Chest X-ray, PA view. Patient: 38 years old, sex F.
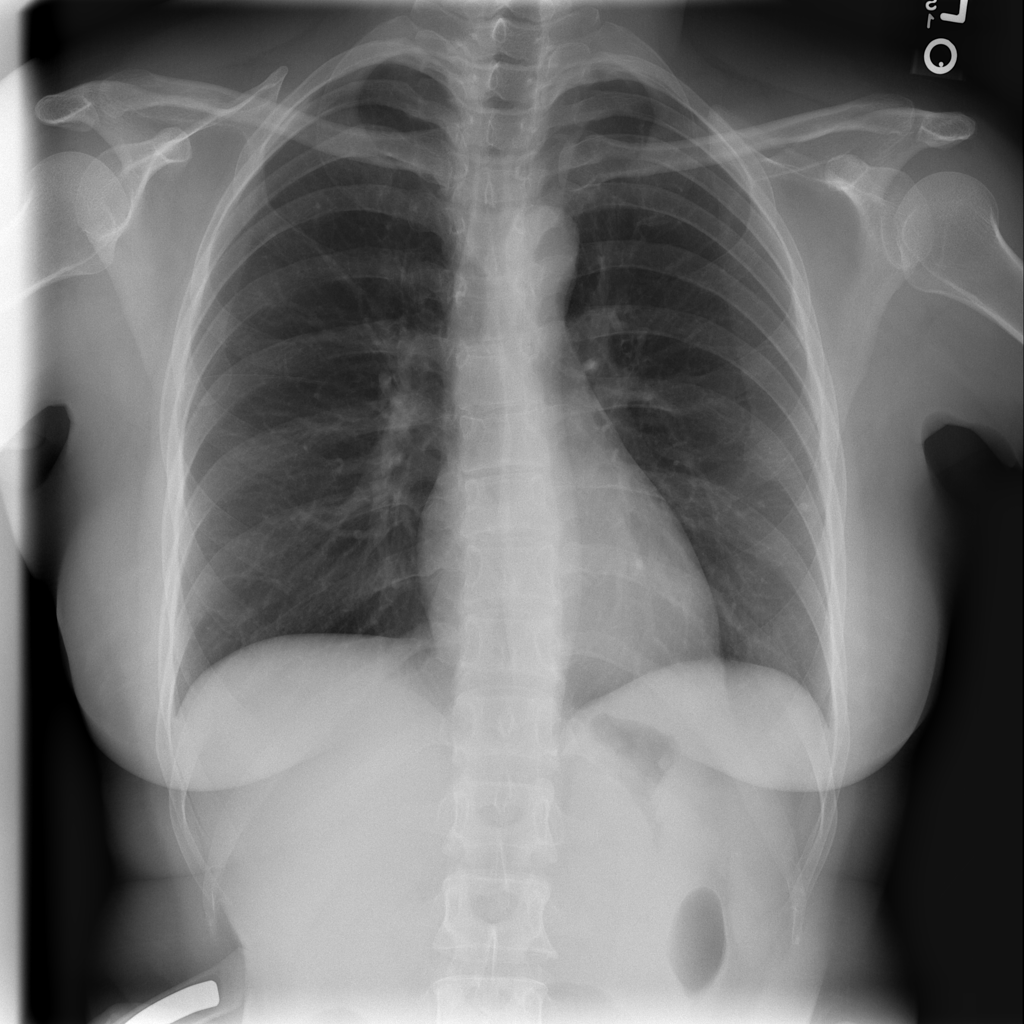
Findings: No Finding